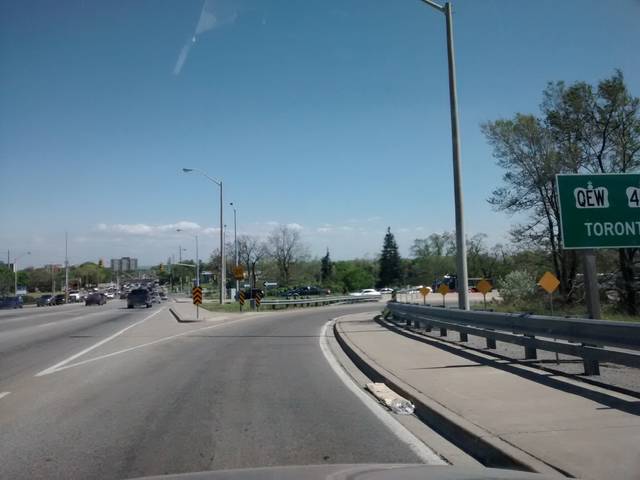
Region: Canada
Coordinates: 43.352, -79.803